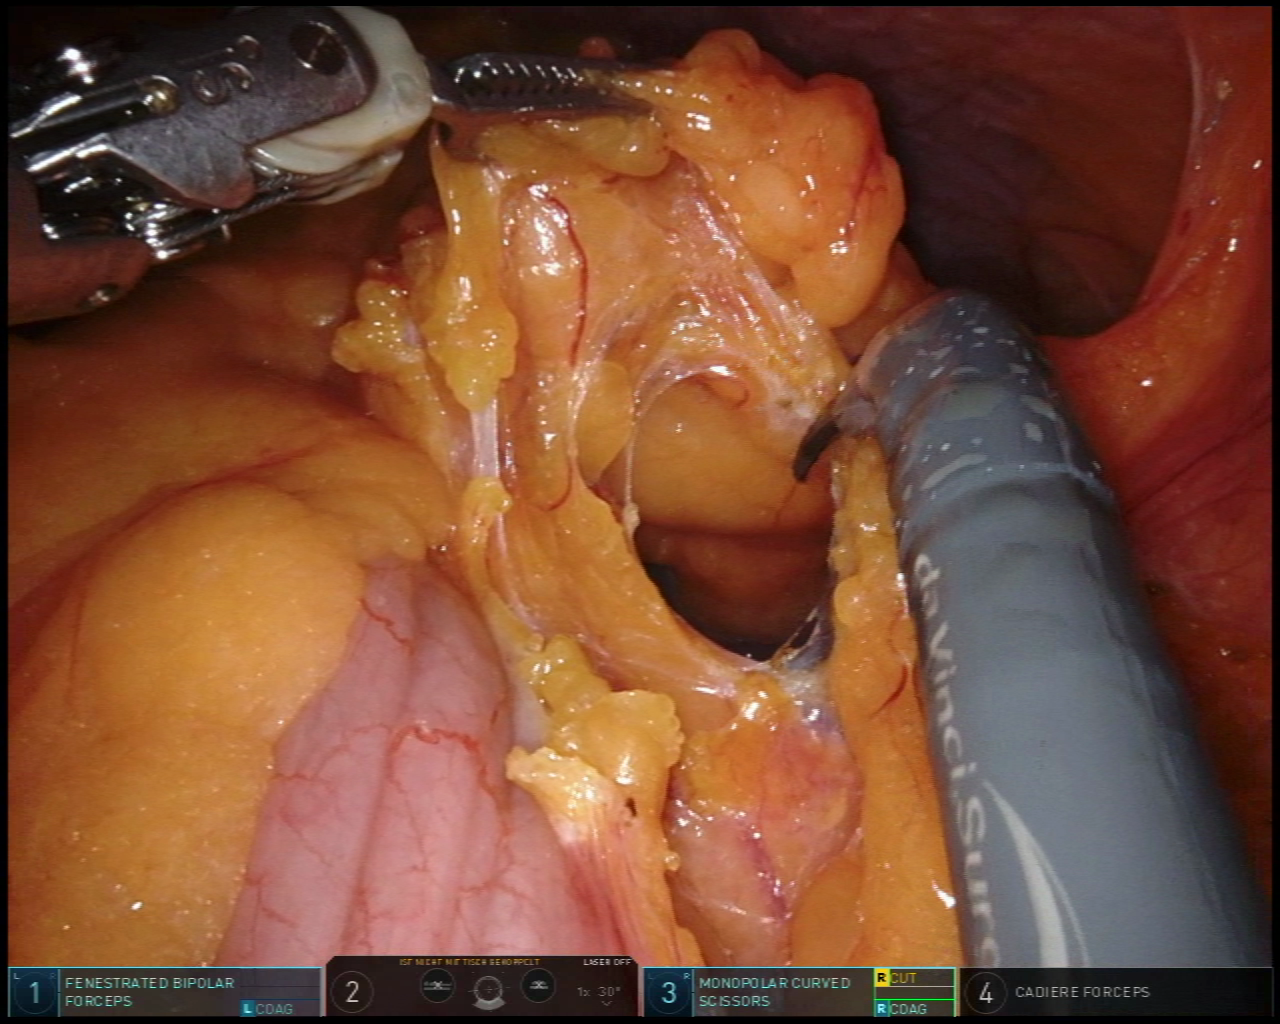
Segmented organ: colon
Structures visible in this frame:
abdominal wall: yes
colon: yes
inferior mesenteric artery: no
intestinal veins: no
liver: no
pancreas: no
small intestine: no
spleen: no
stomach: no
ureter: no
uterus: no
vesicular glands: no